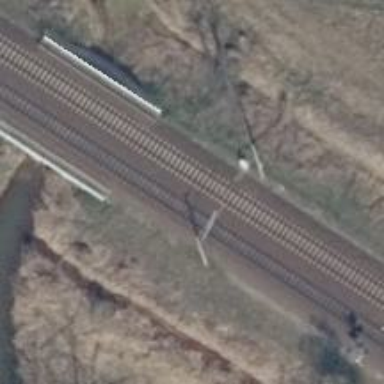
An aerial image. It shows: Milestone along the railway track with catenary mast.